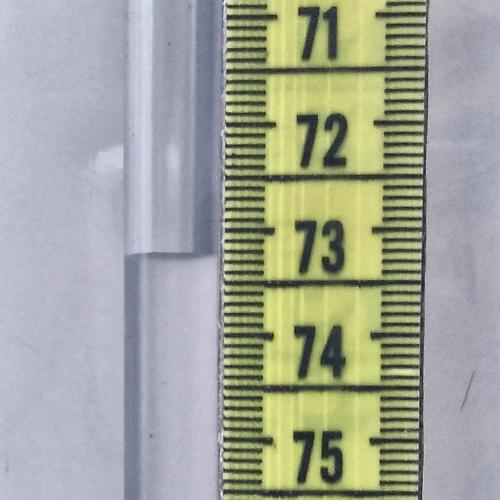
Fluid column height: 73.2 cm